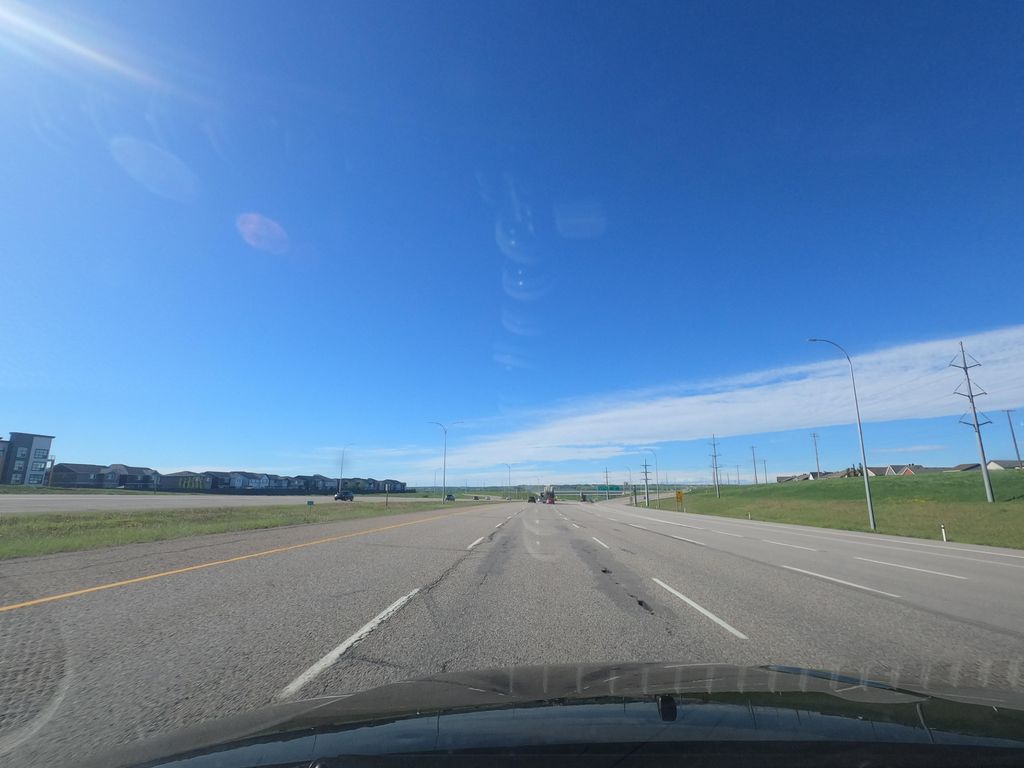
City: calgary